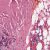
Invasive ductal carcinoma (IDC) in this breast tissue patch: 1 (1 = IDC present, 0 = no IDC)